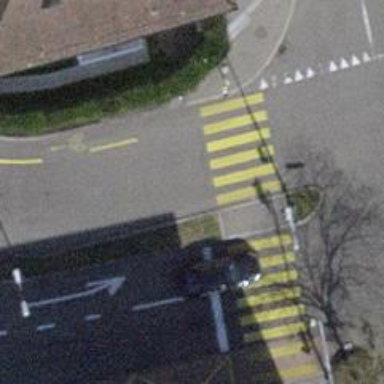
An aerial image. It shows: Road crossing with traffic signals.